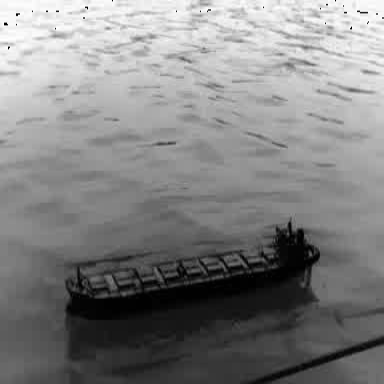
There is a liner in the infrared image.